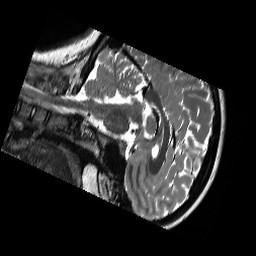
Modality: T2w
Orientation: sagittal
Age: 19
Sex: female